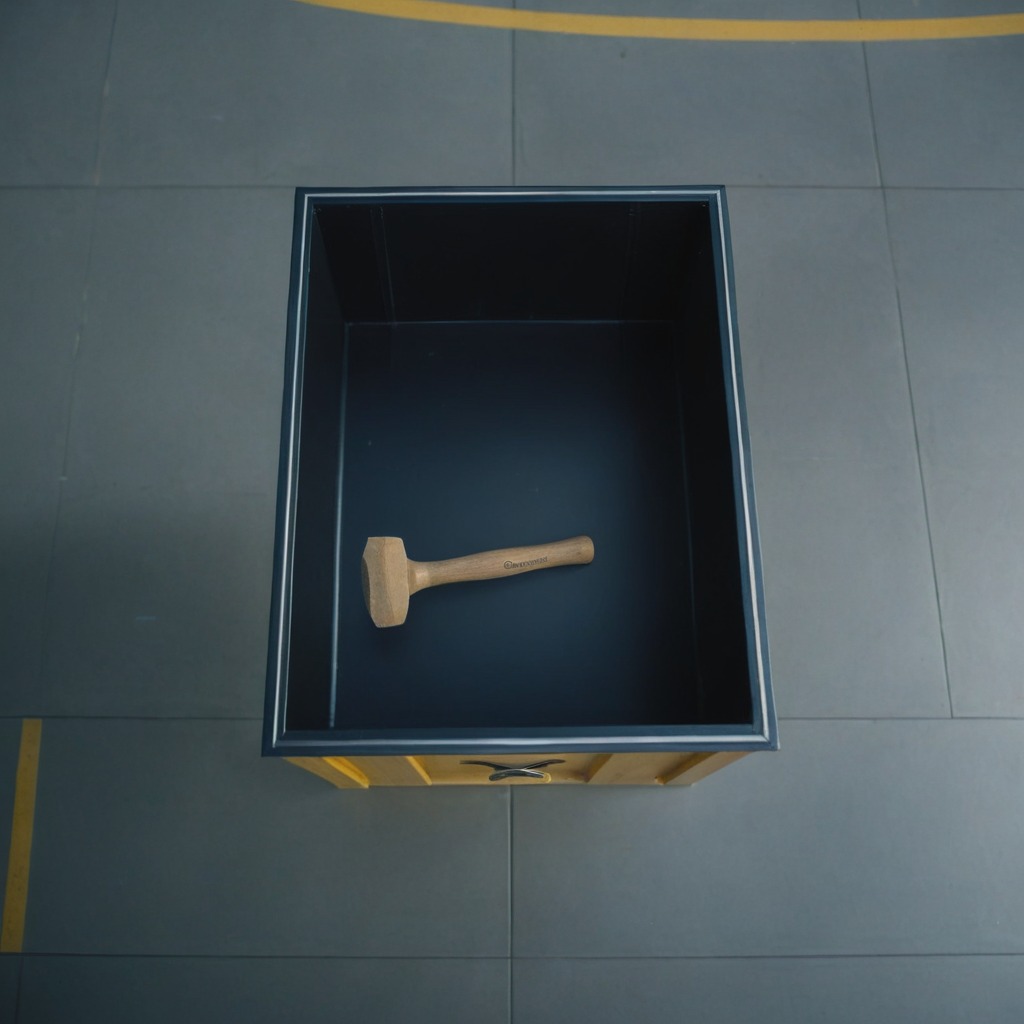
A hammer is lying on the toolbox surface in an airplane hangar workshop 8K.